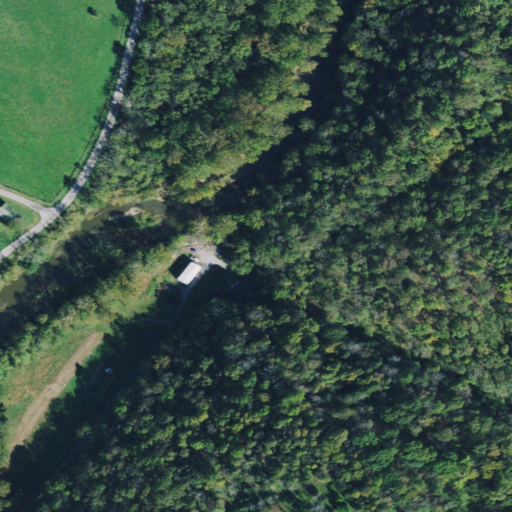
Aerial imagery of valley in Ohio named Stony Hollow containing deciduous forest, mixed forest, open development, grassland, low intensity development, herbaceous wetlands, and pasture